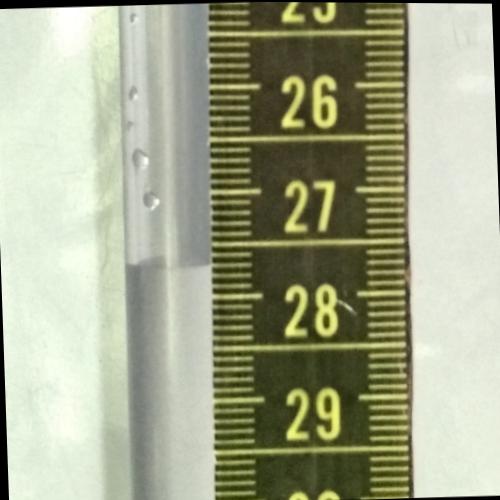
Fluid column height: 27.7 cm